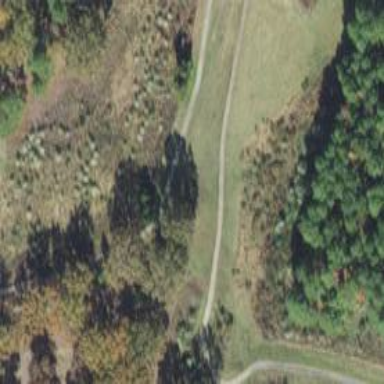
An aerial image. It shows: Disc golf hole.